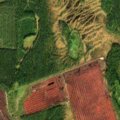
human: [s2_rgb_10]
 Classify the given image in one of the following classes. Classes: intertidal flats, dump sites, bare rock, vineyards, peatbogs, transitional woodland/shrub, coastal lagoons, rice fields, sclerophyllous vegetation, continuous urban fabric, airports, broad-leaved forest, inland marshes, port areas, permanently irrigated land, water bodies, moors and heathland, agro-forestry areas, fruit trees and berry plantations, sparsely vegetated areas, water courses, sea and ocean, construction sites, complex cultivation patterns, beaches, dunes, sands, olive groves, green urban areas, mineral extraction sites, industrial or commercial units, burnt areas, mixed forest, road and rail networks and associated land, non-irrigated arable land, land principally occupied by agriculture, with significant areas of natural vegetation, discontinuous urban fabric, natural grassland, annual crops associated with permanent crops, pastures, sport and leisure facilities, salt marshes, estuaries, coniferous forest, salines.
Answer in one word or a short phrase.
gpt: coniferous forest, mixed forest, transitional woodland/shrub, peatbogs